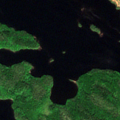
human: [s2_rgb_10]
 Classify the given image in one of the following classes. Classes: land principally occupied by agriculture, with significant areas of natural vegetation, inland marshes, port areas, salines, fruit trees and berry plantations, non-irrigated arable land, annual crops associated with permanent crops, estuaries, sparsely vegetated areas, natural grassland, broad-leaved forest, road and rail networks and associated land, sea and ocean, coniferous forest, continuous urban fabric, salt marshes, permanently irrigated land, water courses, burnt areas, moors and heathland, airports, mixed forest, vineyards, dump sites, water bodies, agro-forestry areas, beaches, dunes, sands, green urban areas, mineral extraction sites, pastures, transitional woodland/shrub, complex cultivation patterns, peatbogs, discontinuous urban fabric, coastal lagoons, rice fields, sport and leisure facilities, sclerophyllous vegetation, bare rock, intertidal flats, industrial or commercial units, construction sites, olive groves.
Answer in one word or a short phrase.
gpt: coniferous forest, mixed forest, water bodies